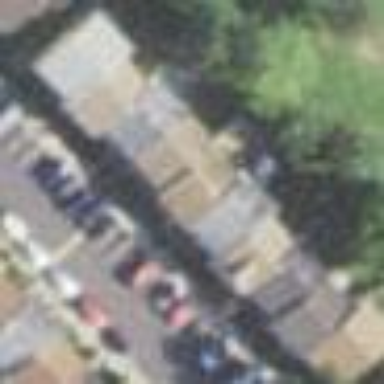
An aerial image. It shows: Terrace building.